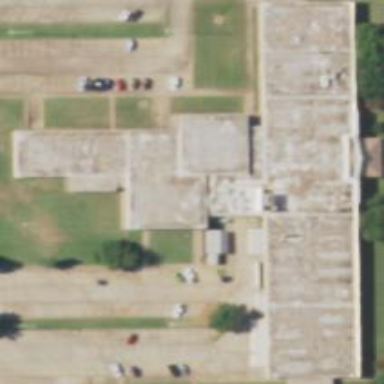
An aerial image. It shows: Building.